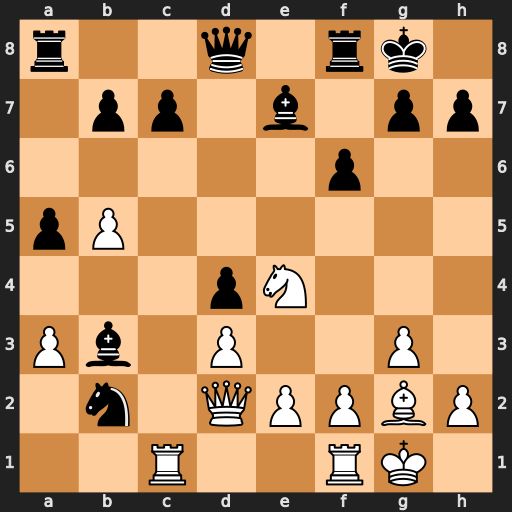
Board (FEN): r2q1rk1/1pp1b1pp/5p2/pP6/3pN3/Pb1P2P1/1n1QPPBP/2R2RK1
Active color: w
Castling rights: -
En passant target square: -
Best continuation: Qxb2